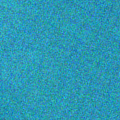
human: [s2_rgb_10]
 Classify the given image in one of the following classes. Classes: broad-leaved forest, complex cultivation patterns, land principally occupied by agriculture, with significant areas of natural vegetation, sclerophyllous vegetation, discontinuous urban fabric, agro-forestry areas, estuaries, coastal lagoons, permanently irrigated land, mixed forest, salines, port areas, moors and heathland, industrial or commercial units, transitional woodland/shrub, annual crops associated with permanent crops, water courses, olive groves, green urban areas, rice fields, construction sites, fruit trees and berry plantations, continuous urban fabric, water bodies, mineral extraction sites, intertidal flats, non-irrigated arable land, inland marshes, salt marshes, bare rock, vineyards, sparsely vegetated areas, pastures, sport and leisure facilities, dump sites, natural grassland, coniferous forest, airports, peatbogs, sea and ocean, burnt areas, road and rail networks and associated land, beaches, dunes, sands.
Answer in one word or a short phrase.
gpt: sea and ocean